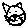
Label: cat